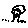
Label: tree